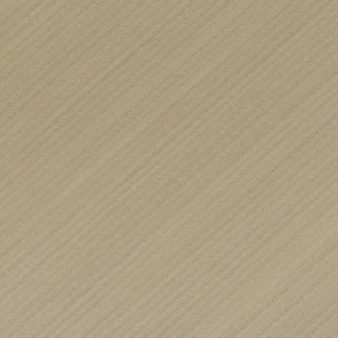
Label: other